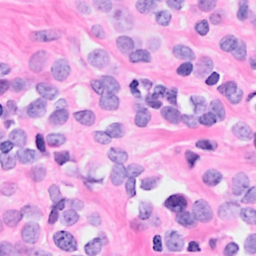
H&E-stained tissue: Breast